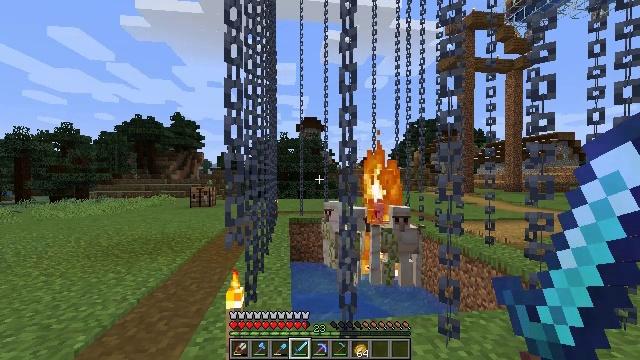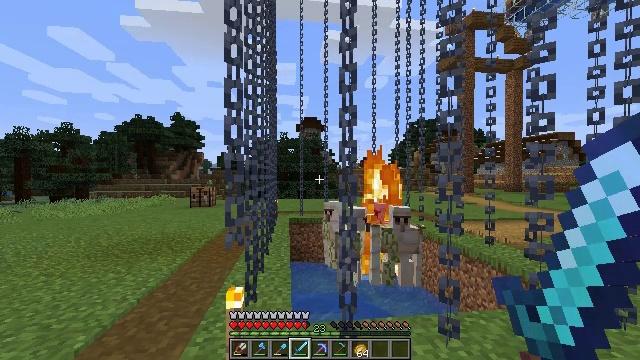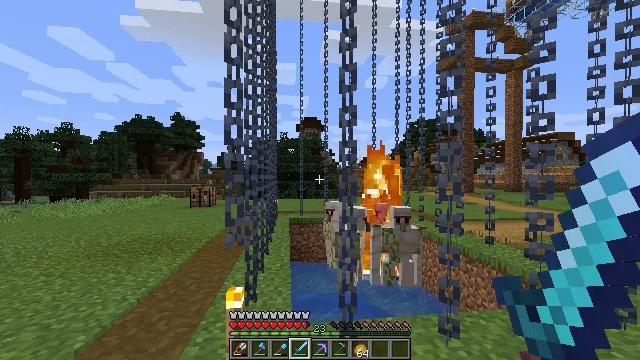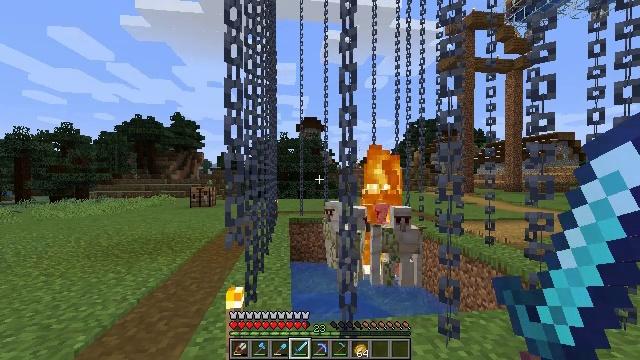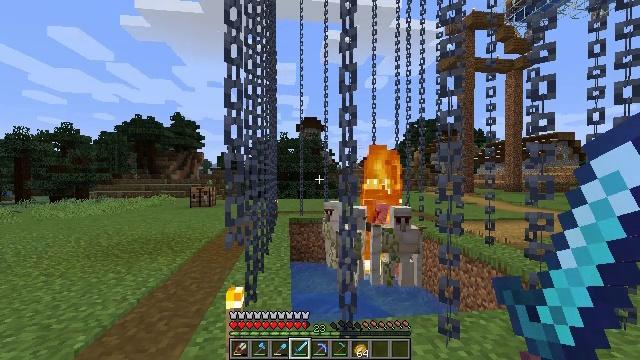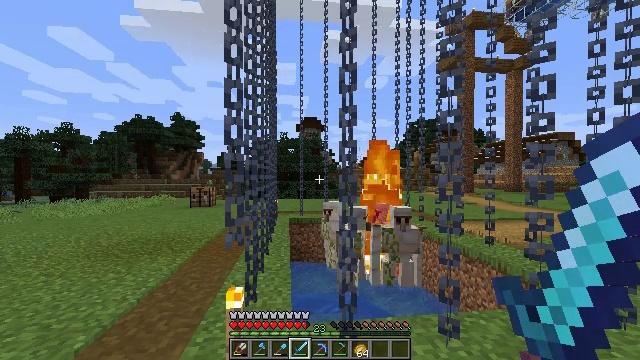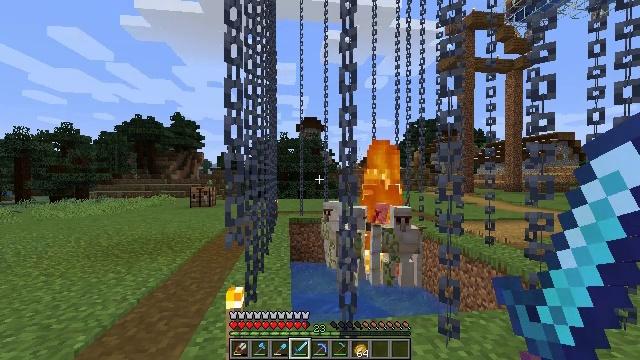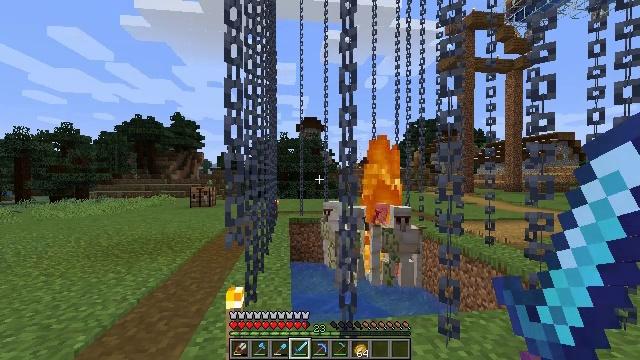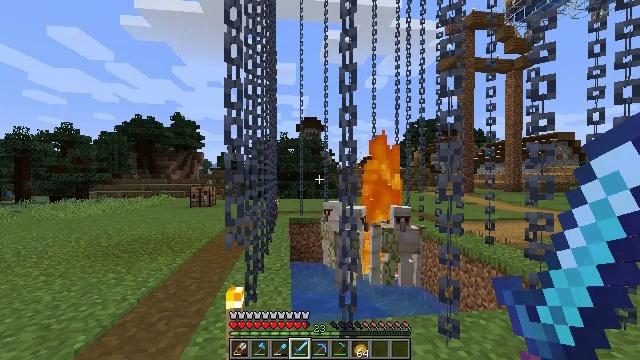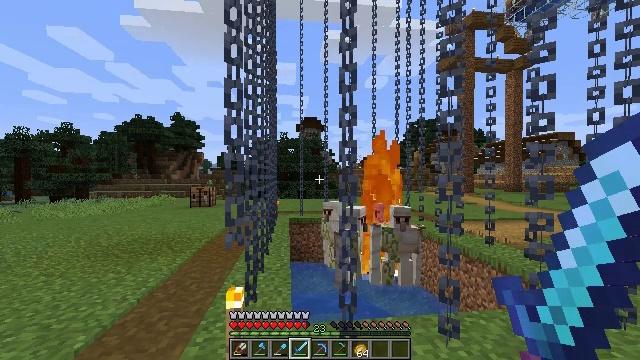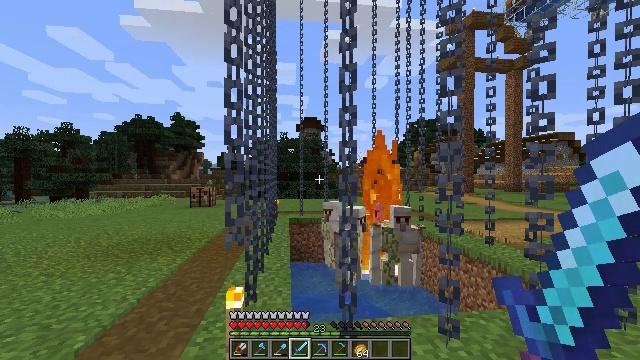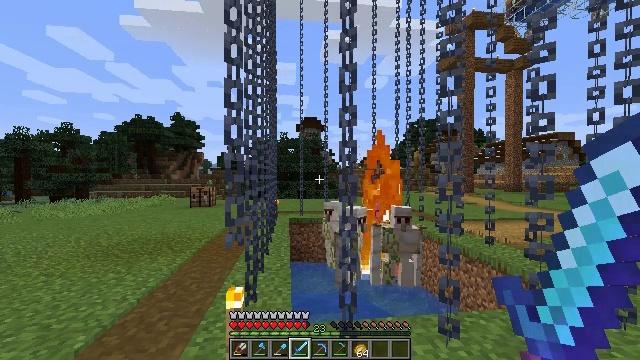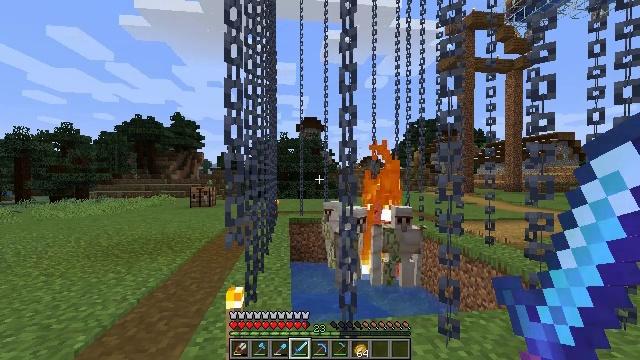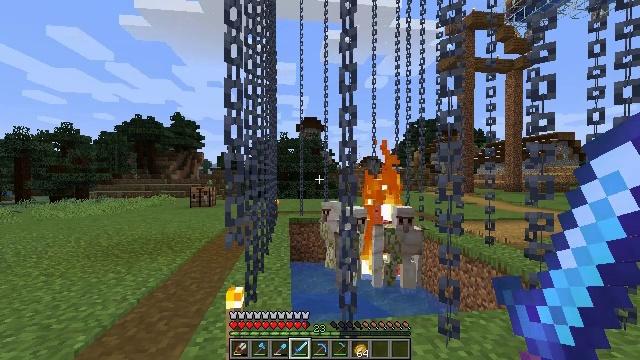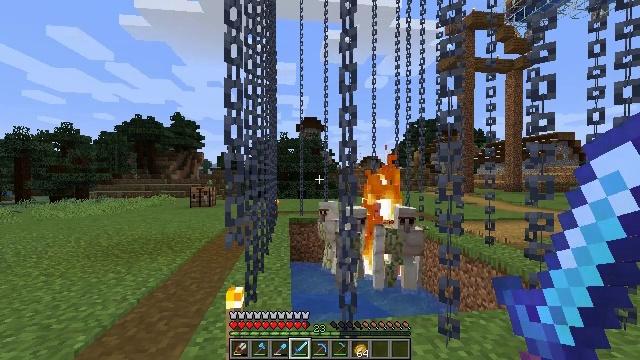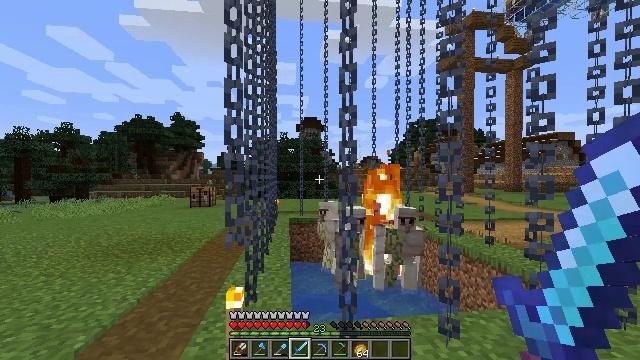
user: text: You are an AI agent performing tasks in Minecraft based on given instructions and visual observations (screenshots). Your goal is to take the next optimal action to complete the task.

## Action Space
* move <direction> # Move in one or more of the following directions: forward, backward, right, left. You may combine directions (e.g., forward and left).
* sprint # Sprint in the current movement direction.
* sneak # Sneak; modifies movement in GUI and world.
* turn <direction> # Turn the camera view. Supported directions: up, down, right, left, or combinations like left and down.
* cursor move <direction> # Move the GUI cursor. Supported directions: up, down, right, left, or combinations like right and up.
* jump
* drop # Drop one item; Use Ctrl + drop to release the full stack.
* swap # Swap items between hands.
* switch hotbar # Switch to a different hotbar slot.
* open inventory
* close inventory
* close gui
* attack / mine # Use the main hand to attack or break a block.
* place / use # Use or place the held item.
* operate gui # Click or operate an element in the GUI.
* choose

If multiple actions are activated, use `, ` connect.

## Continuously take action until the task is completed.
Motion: motion action
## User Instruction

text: Mine potatoes from the farmland.
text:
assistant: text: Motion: no_op
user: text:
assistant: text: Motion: no_op
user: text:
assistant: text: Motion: no_op
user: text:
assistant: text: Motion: no_op
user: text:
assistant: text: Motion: no_op
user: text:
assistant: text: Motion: no_op
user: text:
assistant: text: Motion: no_op
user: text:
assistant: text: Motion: no_op
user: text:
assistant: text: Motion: no_op
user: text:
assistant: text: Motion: no_op
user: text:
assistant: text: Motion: no_op
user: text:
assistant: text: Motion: no_op
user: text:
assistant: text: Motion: no_op
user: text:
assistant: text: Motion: no_op
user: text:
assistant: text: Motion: no_op
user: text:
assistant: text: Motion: no_op
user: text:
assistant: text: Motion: no_op
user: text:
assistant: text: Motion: no_op
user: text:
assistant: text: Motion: no_op
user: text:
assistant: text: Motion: no_op
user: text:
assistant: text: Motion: no_op
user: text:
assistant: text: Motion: no_op
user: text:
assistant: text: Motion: no_op
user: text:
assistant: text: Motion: no_op
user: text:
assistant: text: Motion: no_op
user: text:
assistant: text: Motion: no_op
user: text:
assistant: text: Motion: no_op
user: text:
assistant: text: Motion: no_op
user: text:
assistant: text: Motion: no_op
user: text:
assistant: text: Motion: no_op